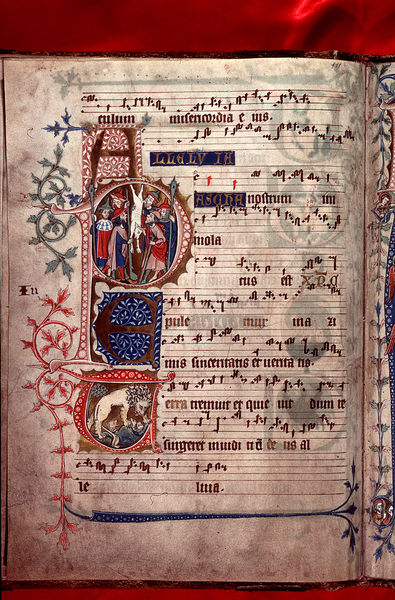
Titel: Codex Gisle
Institution: Osnabrück, Diözesanarchiv
Schlagwörter: blau, rot, kirche, gesang, musik, ranken, schrift, noten, linien, floral, buch, initialen, seite, illustration, text, buchstaben, initiale, löwe, opfer, handschrift, lied, kapitol, kapitel, buchmalerei, melodie, notenschrift, messbuch